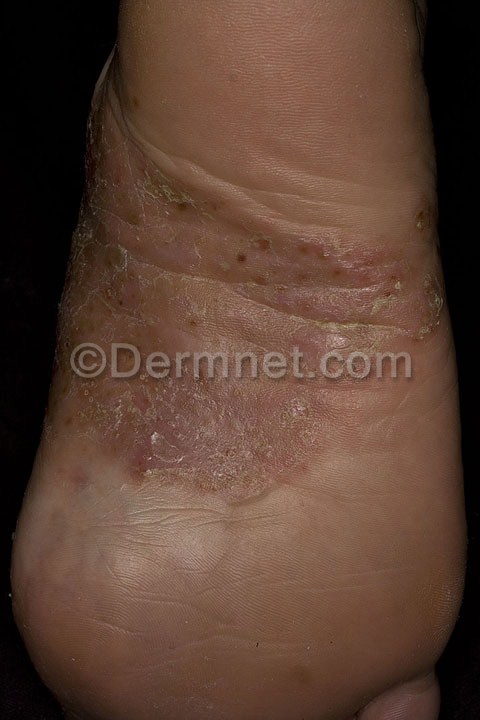
Disease: Psoriasis pictures Lichen Planus and related diseases